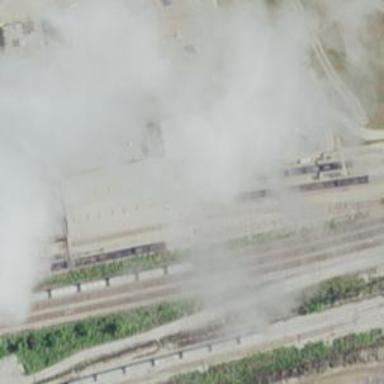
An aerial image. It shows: Rail spur service.